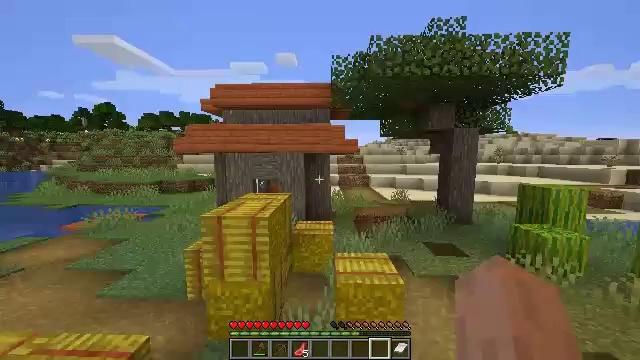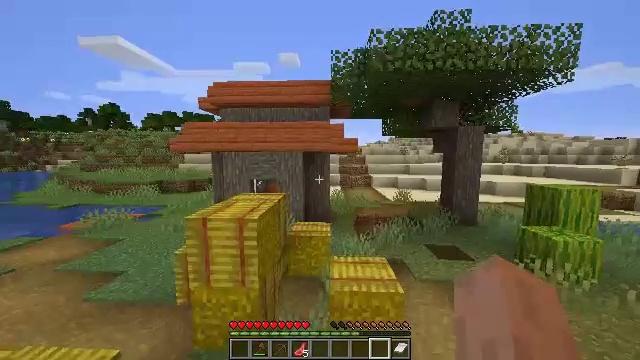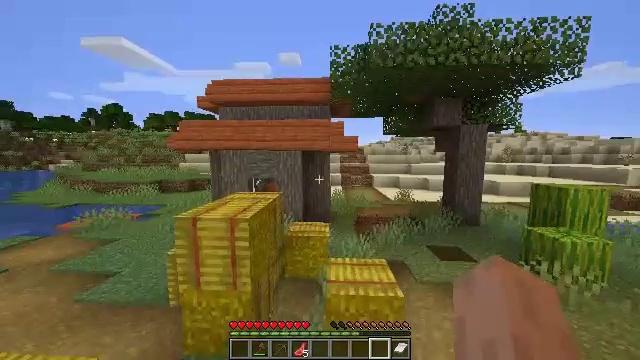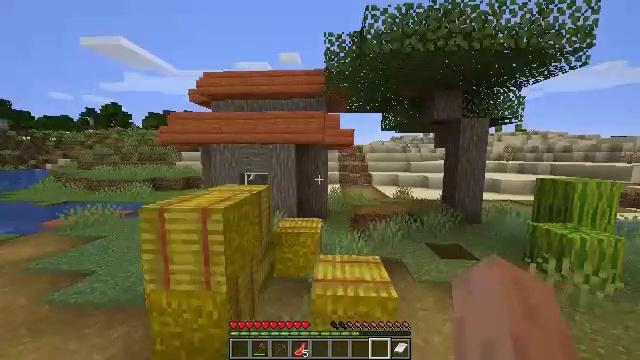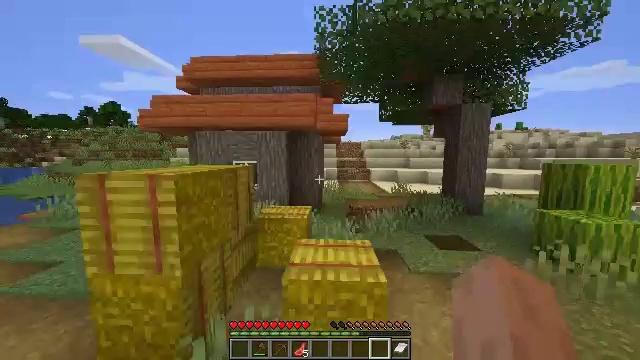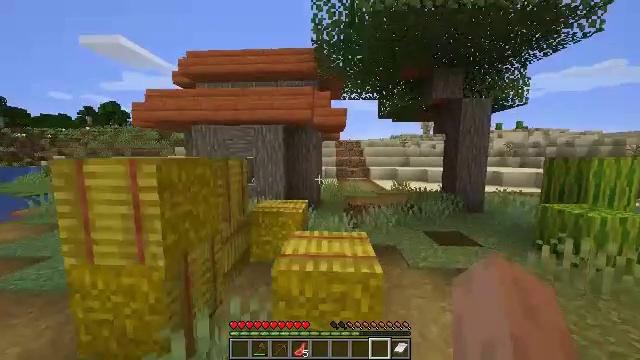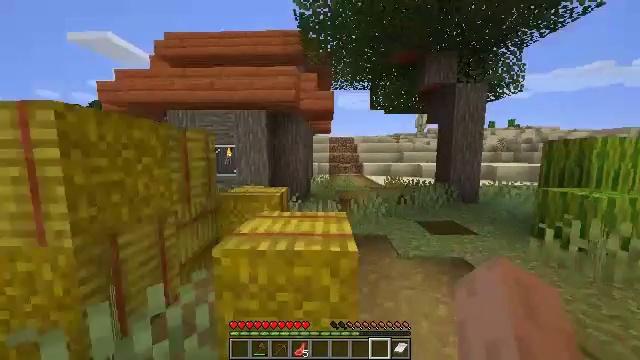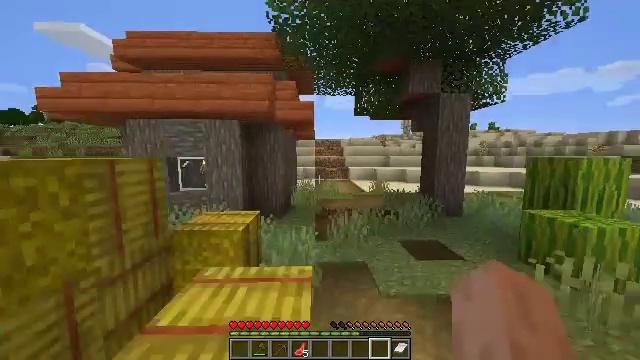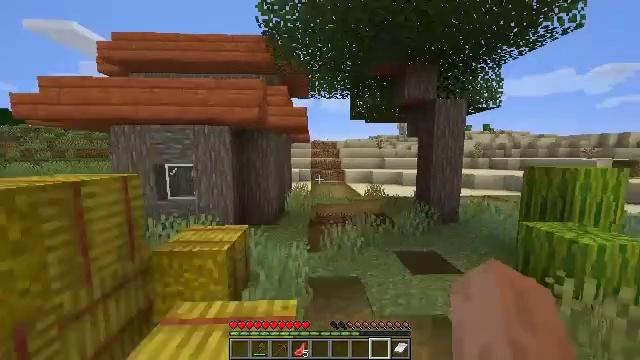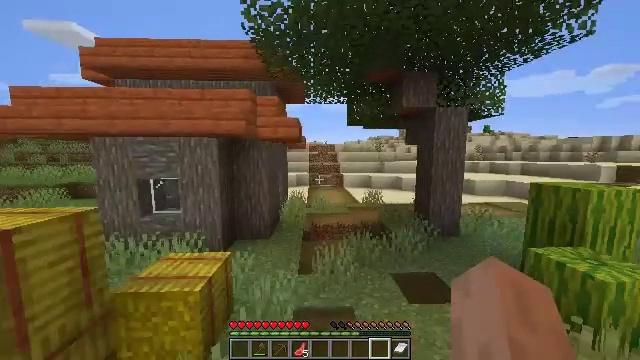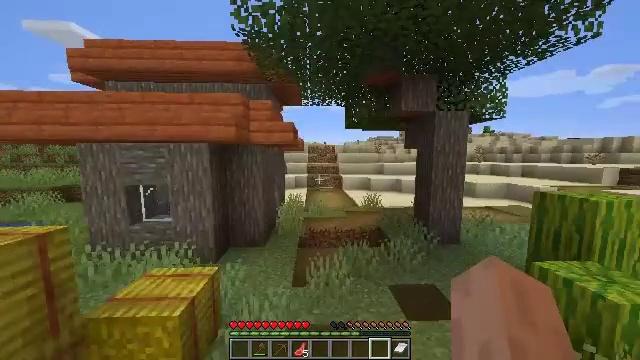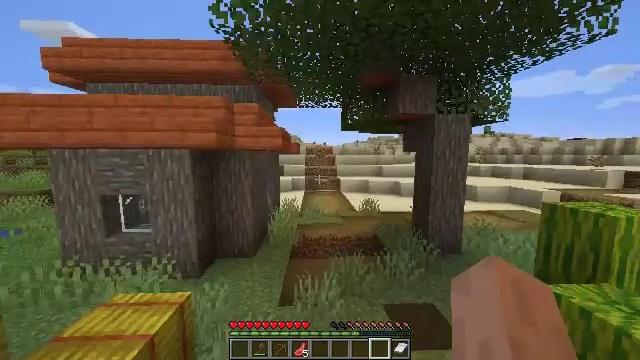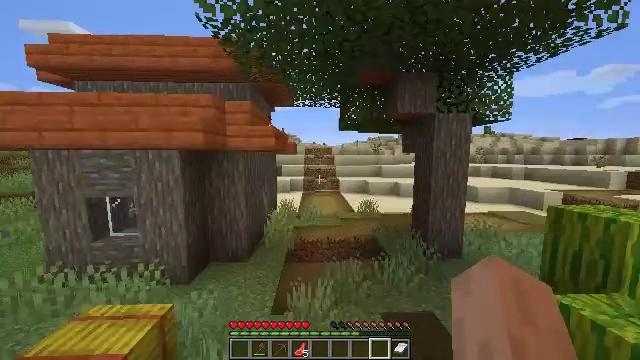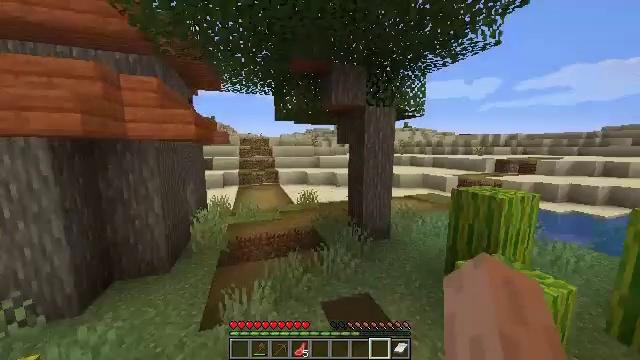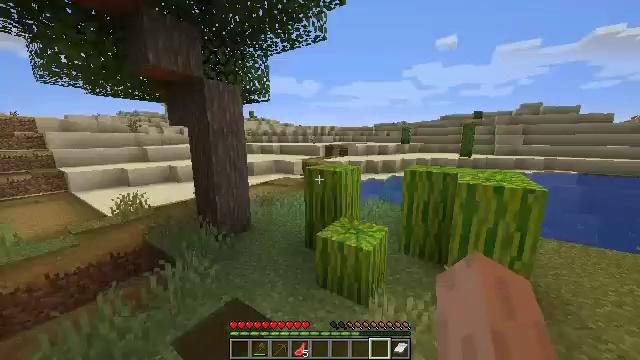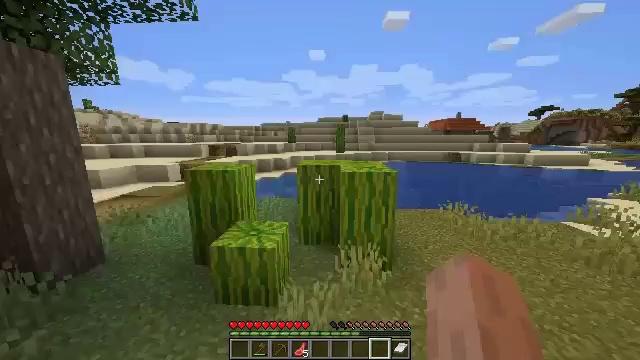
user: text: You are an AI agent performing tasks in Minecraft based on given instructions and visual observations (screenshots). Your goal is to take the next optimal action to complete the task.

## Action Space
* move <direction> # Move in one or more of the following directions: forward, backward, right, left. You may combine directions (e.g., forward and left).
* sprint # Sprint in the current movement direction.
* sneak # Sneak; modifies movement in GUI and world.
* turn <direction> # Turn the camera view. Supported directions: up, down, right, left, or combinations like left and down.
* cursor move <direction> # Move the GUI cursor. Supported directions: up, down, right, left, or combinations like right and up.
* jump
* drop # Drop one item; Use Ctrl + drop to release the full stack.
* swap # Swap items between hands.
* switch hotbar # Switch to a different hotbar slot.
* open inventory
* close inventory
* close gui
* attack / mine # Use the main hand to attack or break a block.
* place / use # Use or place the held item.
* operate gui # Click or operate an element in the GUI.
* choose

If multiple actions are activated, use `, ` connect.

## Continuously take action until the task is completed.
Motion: motion action
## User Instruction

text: Retrieve the smoker into your inventory.
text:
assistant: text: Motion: move forward, jump
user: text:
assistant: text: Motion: move forward and move right, jump
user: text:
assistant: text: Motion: move forward and move right, jump
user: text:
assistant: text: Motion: move forward and move right, jump
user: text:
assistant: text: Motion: move forward and move right, jump
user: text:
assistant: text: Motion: move forward and move right, turn right, jump
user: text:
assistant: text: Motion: move forward and move right, turn right, jump
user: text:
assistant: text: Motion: move forward and move right, jump
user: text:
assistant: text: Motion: move forward and move right, jump
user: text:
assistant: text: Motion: move forward and move right, jump
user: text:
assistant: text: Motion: move forward and move right, jump
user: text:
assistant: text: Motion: move forward
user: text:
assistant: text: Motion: move forward, turn right and down
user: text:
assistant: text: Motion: move forward, turn right and down
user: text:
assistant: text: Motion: turn right
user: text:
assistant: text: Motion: turn right
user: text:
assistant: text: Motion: move right, turn right
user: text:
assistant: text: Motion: move right, turn right
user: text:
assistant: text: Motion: move right, turn right
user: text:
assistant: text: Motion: move right, turn right
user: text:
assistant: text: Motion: move right
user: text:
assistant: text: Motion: move right
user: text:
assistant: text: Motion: move forward and move right
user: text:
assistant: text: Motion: move forward and move right
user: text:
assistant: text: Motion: move forward and move right
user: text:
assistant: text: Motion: move forward and move right, turn right
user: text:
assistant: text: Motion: move forward and move right, turn right
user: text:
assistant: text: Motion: move forward and move right, turn right and up
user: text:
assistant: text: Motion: move forward and move right, turn right
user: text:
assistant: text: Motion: move forward